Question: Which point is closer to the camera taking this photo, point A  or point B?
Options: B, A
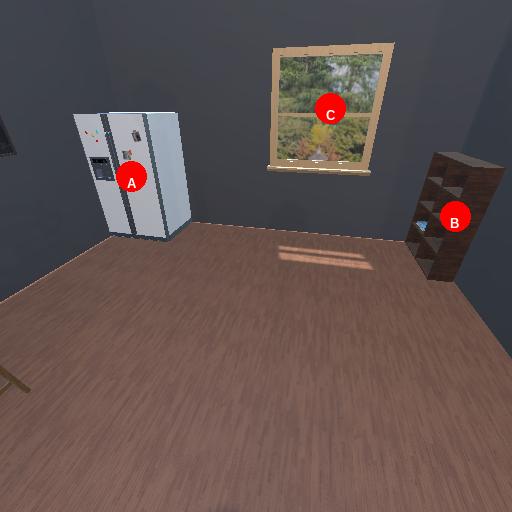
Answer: B